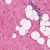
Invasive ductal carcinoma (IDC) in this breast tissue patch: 0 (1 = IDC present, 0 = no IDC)